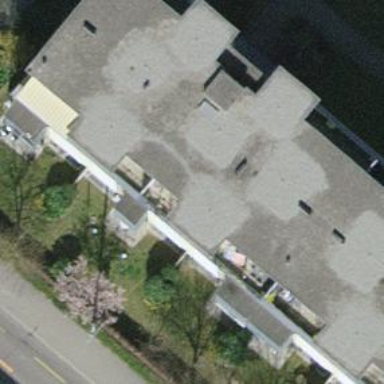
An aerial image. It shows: Modern apartment building with flat roof design.